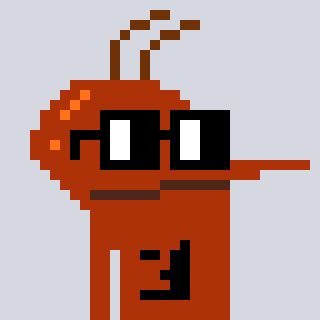
a pixel art character with square black glasses, a mosquito-shaped head and a hotbrown-colored body on a cool background